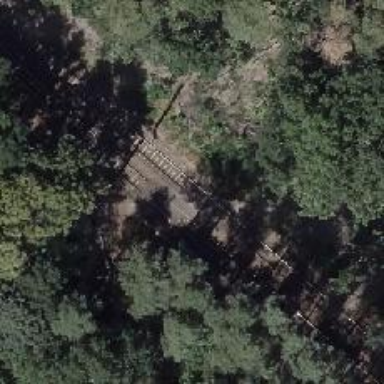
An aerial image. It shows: Uncontrolled tram railway crossing.